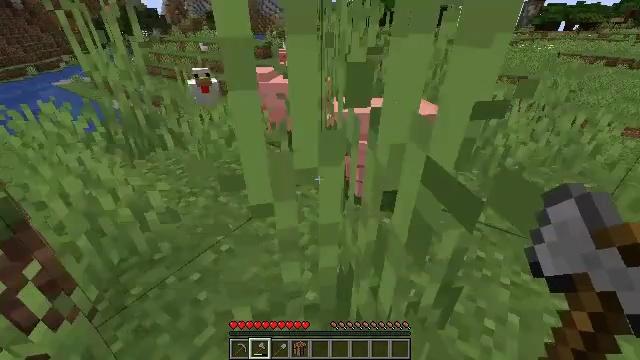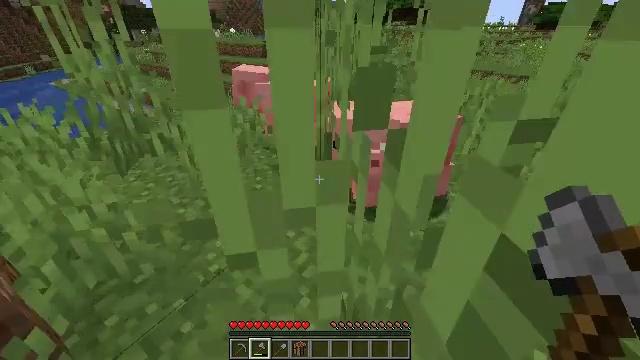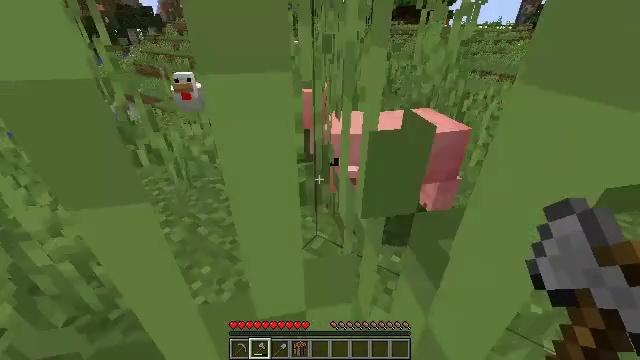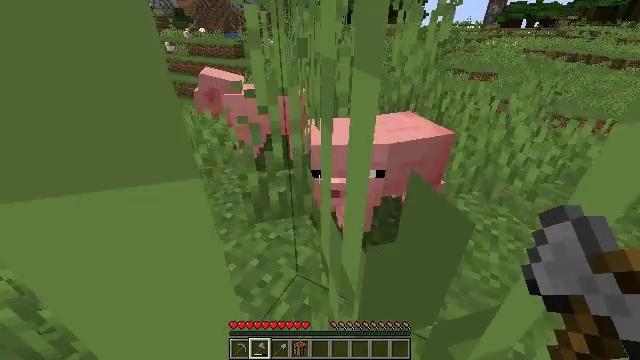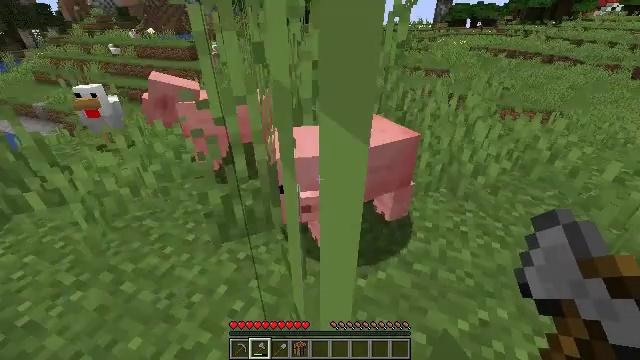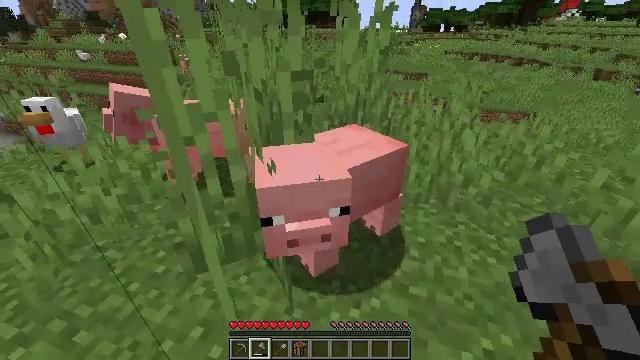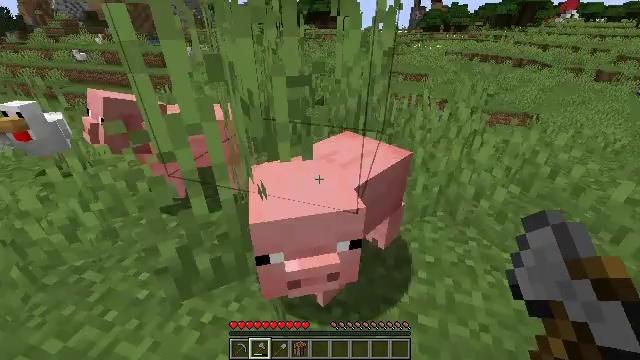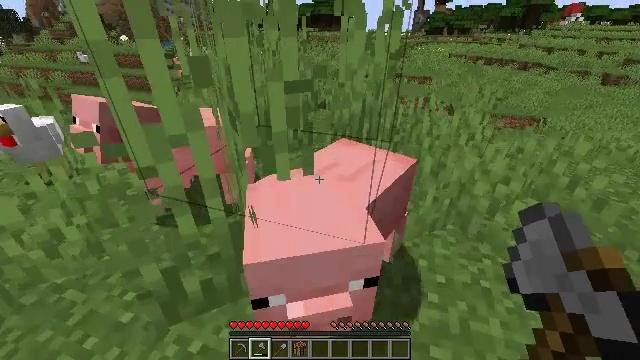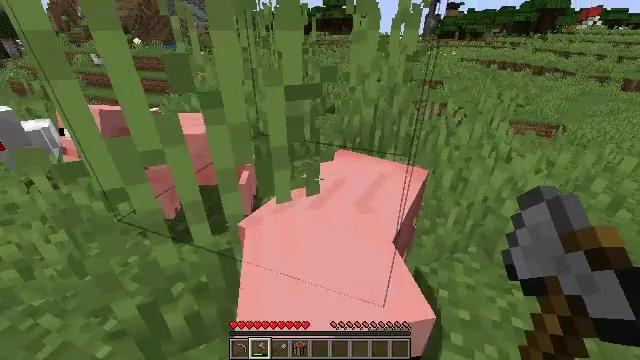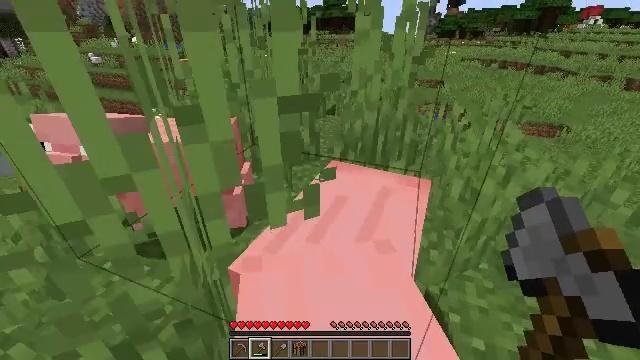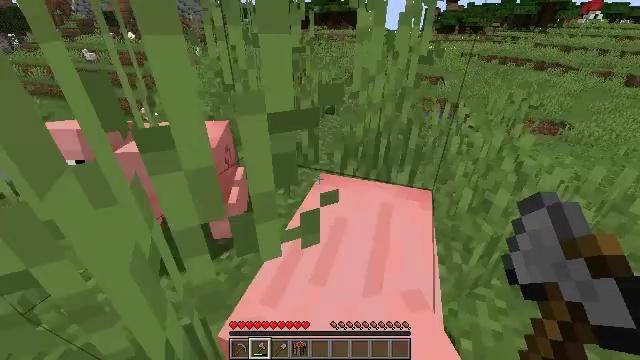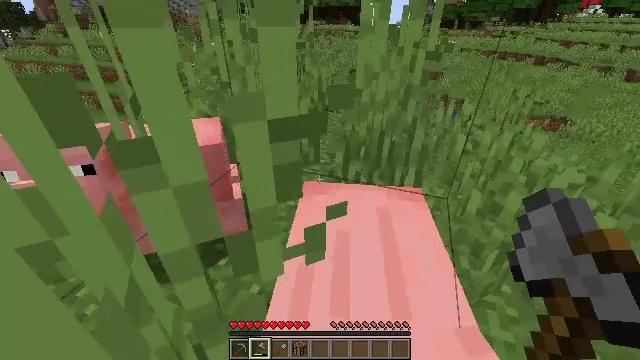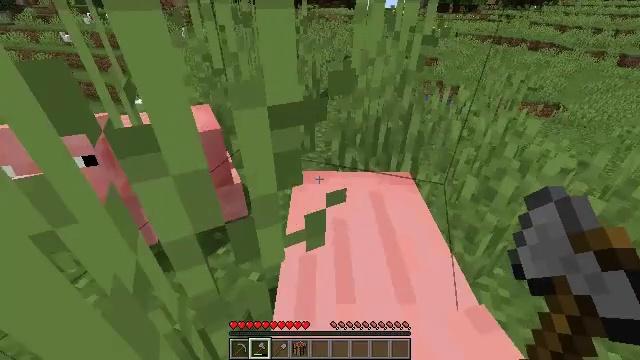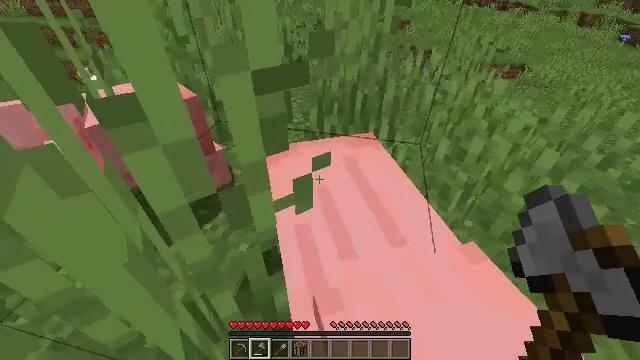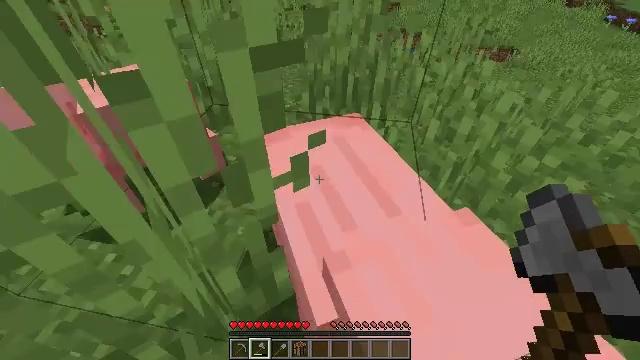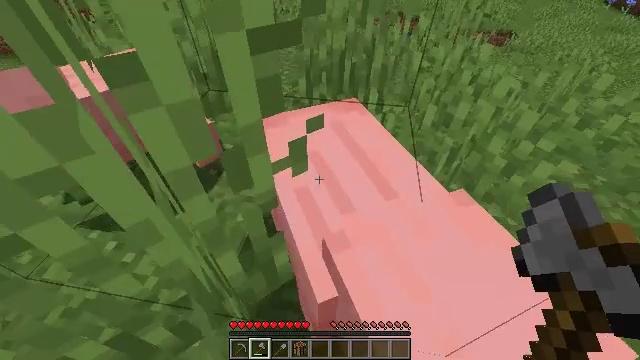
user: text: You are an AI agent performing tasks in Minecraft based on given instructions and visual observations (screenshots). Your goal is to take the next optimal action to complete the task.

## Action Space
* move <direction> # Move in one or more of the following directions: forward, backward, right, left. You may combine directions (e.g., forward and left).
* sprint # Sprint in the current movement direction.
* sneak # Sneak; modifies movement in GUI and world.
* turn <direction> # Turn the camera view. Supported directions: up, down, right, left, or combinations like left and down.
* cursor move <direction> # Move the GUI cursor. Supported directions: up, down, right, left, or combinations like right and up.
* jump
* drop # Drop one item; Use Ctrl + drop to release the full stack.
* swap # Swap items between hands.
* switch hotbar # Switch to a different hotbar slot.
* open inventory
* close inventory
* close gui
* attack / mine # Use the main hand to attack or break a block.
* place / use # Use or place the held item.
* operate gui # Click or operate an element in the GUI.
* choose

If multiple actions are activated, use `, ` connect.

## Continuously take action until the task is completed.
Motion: motion action
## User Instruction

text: Harvest tall grass for seeds.
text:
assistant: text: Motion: move forward
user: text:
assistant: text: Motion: move forward
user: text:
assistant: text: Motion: move forward, turn right
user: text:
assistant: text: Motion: move forward, turn right
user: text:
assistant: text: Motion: move forward, turn right
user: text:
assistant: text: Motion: move forward
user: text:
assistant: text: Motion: move forward
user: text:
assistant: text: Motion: move forward, turn left
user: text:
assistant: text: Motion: move forward
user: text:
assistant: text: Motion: no_op
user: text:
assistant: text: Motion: no_op
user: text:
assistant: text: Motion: turn right and down
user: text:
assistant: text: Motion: turn right and down
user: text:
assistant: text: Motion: turn right and down
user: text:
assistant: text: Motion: turn down
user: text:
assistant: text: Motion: turn down, attack / mine
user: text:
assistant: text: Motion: attack / mine
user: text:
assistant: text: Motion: turn right and down
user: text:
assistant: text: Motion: turn right and down, attack / mine
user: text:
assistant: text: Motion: turn right, attack / mine
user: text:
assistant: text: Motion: turn right and up, attack / mine
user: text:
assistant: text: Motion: attack / mine